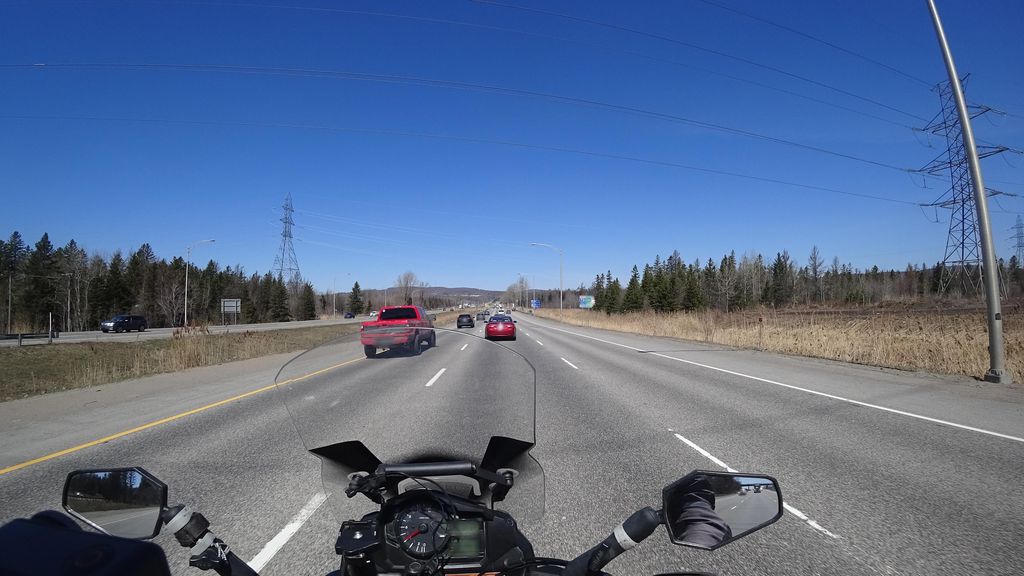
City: quebec_city